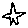
Label: star